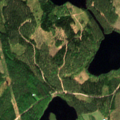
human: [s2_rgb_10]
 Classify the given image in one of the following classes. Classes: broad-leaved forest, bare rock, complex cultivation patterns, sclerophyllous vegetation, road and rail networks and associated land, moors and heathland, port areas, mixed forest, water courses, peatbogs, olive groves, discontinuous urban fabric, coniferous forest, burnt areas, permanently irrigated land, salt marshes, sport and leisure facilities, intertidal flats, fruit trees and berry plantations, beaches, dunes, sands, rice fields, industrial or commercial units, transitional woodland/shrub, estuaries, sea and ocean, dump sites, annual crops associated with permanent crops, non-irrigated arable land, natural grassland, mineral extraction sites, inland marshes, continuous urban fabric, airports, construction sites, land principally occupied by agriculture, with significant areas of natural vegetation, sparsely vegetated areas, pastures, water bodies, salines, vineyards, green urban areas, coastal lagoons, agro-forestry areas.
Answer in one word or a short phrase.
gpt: coniferous forest, mixed forest, transitional woodland/shrub, water bodies